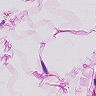
Metastatic tissue present: no